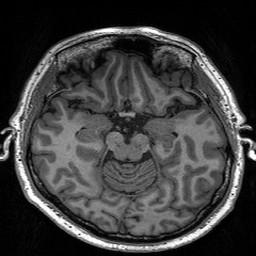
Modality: T1w
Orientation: coronal
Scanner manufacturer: siemens
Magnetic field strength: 3 T